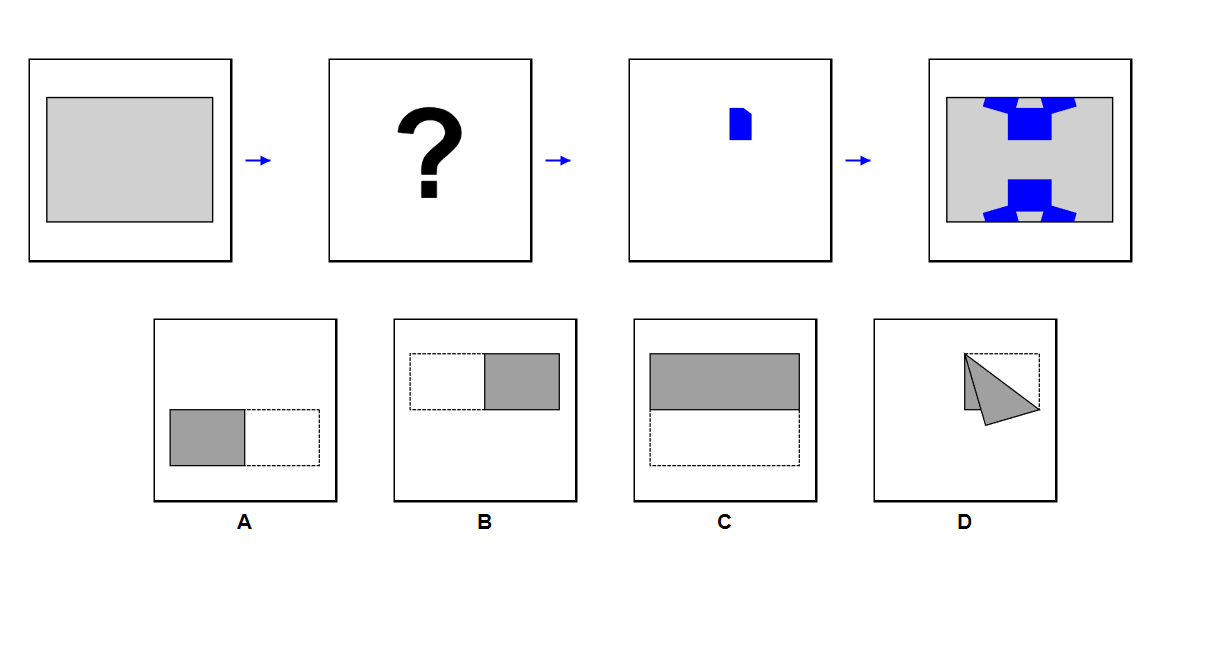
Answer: A